Interaction volume radius: 5 \u00c5
Interaction volume height: 45 \u00c5
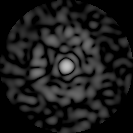
Disorder parameter: 0.8694